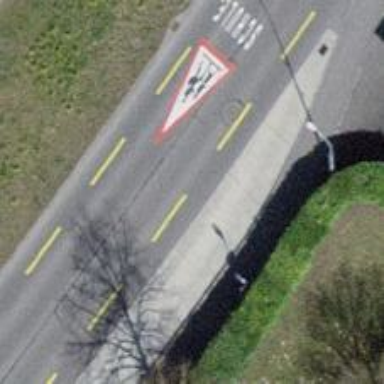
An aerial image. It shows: Bus stop with designated public transport stop position.